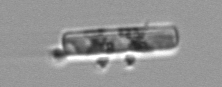
Label: Guinardia_delicatula